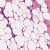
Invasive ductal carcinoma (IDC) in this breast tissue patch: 1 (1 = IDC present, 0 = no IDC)